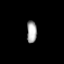
Tissue: prostate
Cell type: Myeloid cells
Senescence score: 0.7762
Nuclear area (px): 213
Mean DAPI intensity: 168.122